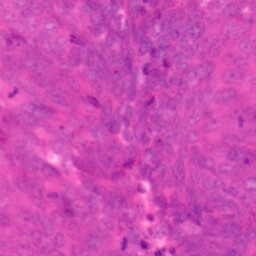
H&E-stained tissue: Colon